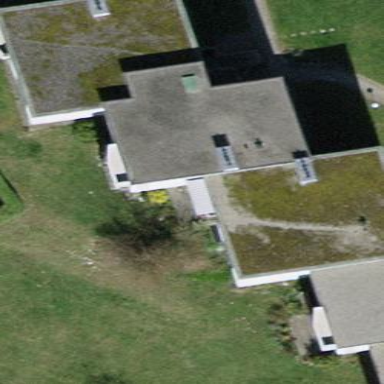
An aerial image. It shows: Building with flat roof.